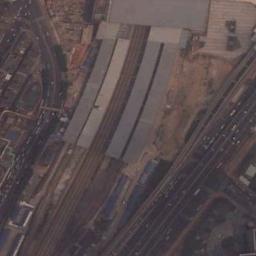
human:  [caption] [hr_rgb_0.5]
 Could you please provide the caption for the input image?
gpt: There is a railway station under construction in the suburbs .

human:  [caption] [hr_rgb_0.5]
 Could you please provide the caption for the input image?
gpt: The railway station is on the bare land next to some buildings .

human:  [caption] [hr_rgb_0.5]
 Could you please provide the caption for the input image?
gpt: Many buildings of different shapes are beside the railway station .

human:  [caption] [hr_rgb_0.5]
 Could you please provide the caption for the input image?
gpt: There are some brown bare land around the railway station .

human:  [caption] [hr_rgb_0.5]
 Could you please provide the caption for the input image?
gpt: The railway station has some railways and buildings .